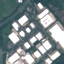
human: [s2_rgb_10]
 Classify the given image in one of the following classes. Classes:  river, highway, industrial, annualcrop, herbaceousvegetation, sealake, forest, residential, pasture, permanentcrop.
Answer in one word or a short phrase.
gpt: Industrial